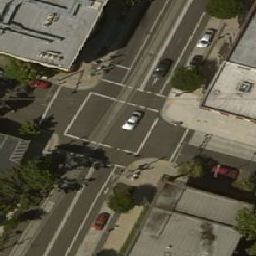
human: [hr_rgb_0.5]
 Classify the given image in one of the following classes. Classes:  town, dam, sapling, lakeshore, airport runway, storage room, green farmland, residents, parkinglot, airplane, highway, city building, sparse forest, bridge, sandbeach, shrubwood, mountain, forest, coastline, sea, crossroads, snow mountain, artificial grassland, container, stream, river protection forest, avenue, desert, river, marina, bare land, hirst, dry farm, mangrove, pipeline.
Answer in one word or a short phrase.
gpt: crossroads